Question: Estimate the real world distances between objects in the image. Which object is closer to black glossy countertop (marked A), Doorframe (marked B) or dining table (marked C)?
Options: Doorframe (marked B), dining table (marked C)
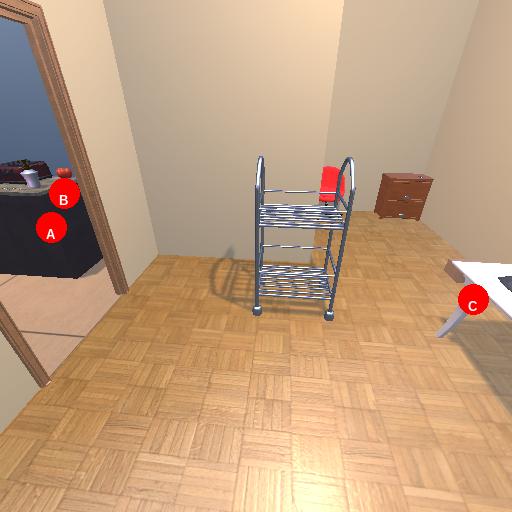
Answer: Doorframe (marked B)